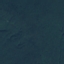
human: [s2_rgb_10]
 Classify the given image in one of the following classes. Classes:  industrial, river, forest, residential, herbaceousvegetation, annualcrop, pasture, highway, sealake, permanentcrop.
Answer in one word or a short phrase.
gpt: Forest